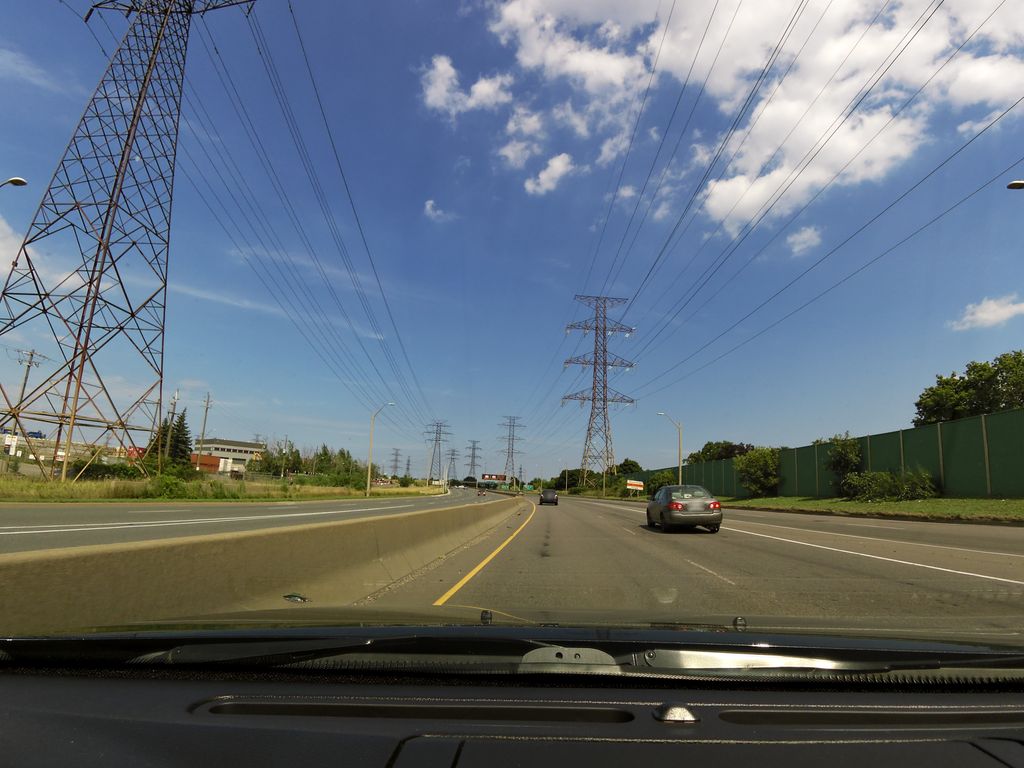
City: hamilton